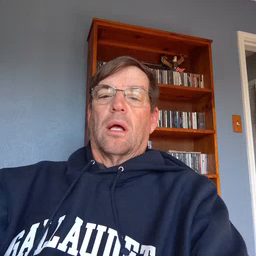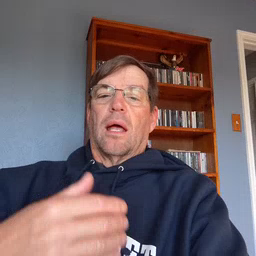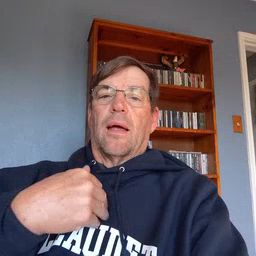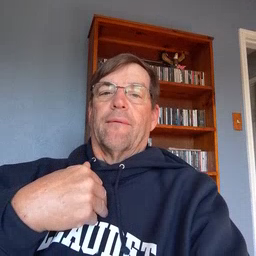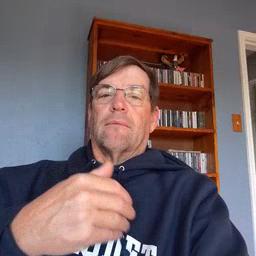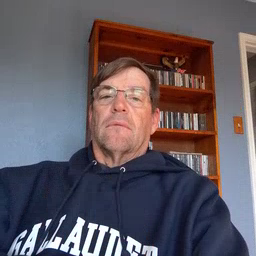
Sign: have